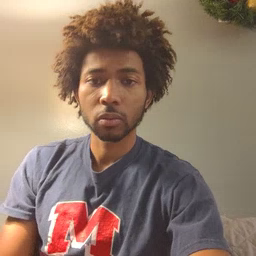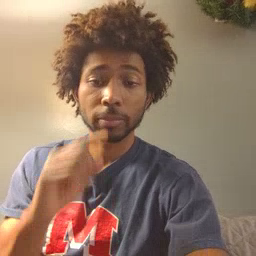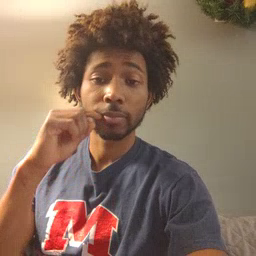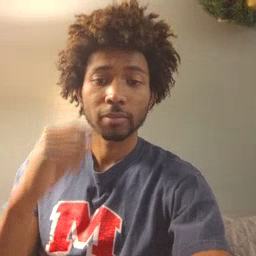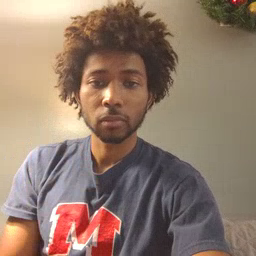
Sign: smile